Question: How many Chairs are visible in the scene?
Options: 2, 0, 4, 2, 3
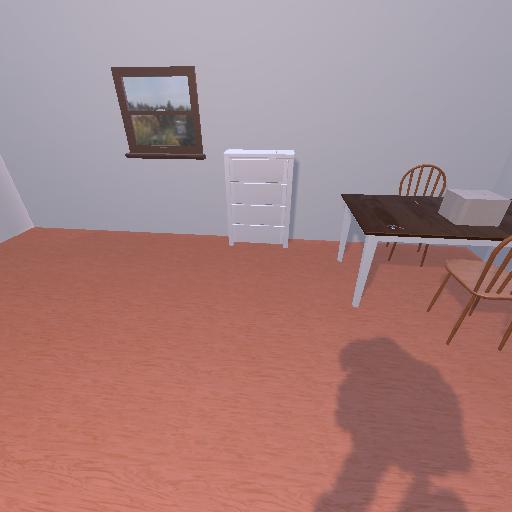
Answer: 2